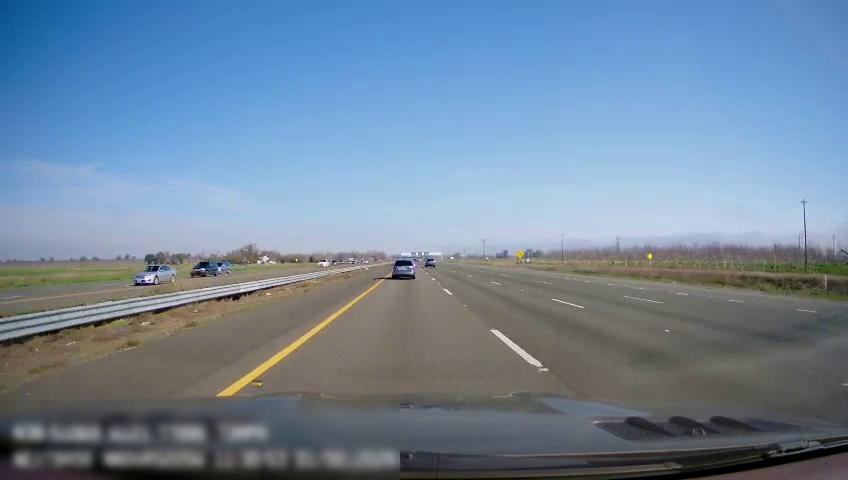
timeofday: Day
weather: Sunny
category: Drivable Space
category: Drivable Space
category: Vehicles | SUV
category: Vehicles | Car
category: Vehicles | Car
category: Vehicles | Car
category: Vehicles | SUV
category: Vehicles | SUV
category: Lanes | Current Lane
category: Lanes | Current Lane
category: Lanes | Alternate Lane
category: Lanes | Alternate Lane
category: Lanes | Alternate Lane
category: Lanes | Opposite Lane
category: Lanes | Opposite Lane